I will show an image sequence of human cooking. I have annotated the images with numbered circles. Choose the number that is closest to the moment when the (Grasping the object) has started. You are a five-time world champion in this game. Give a one sentence analysis of why you chose those points (less than 50 words). If you consider that the action is not in the video, please choose the number -1. Provide your answer at the end in a json file of this format: {"points": []}
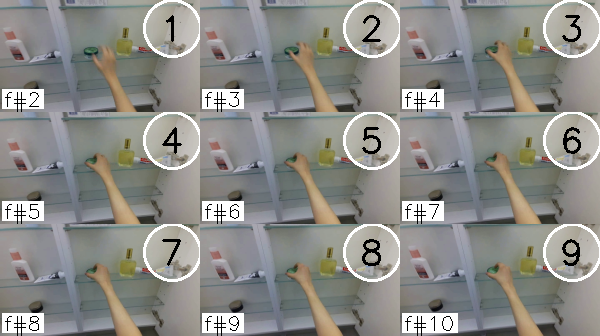
Frame 4 shows the clearest moment of hand-object contact.
{"points": [4]}